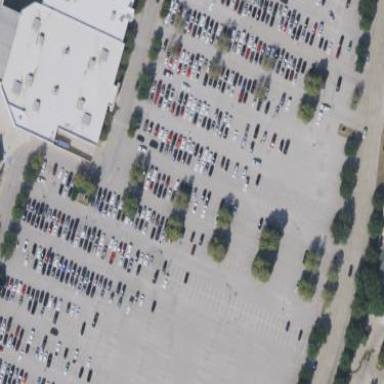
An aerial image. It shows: Parking area with surface.